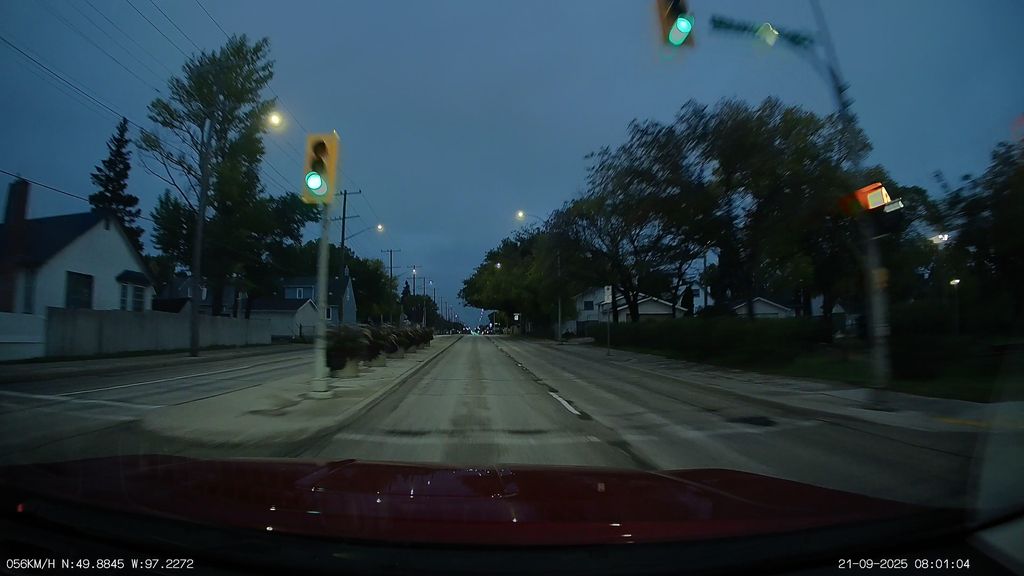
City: winnipeg